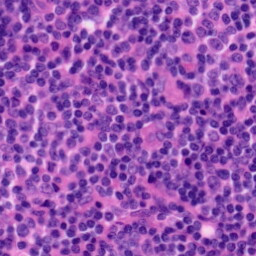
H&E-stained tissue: Tonsil